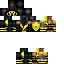
A male human skin with dark skin, wearing brown helmet dressed in a yellow suit and black pants, featuring a closed mouth.